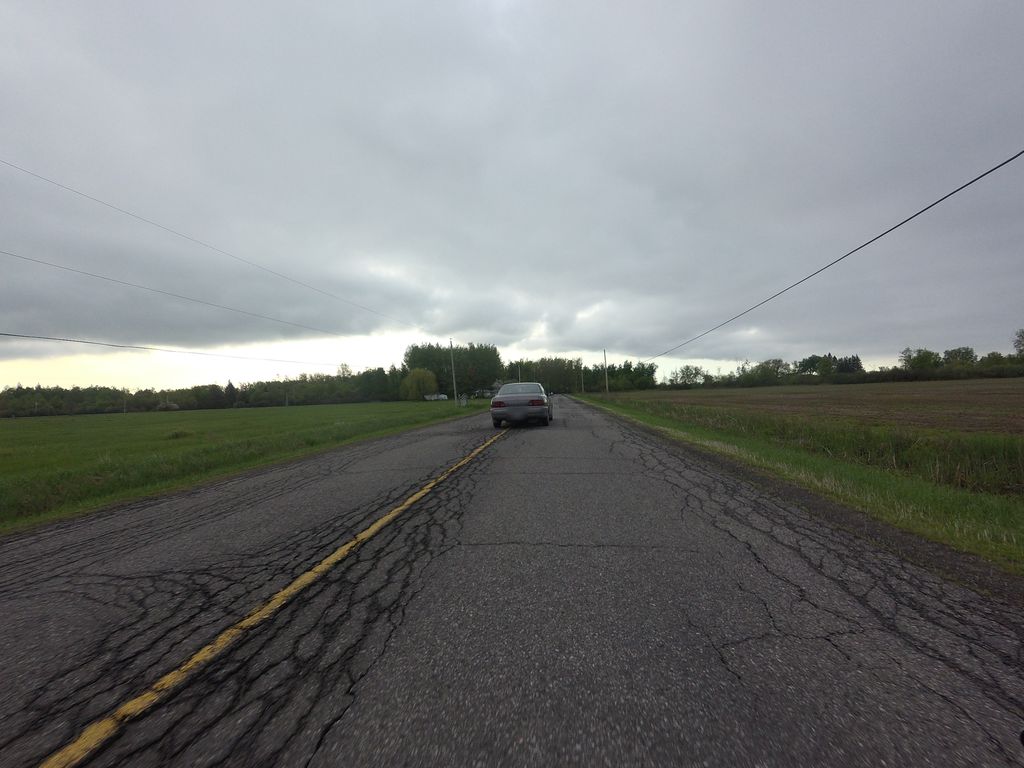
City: ottawa-gatineau